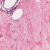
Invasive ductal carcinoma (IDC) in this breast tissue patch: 0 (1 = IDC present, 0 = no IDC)